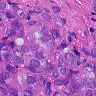
Metastatic tissue present: yes